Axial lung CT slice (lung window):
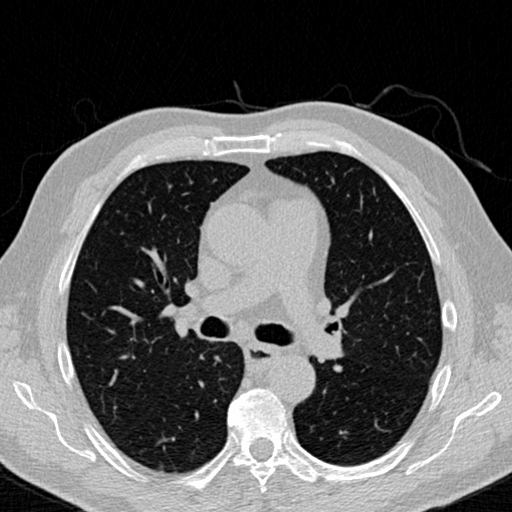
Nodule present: no